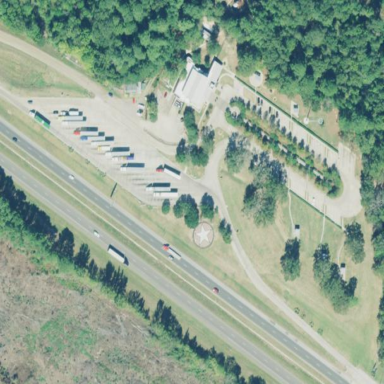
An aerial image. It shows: Rest area along the road.